Question: When I add a Sql server to my project this error appears, I don't know why.

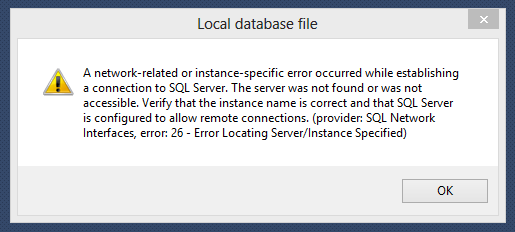
Answer: Read this article:
<URL>
Maybe it will help you to resolve your problem.